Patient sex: F
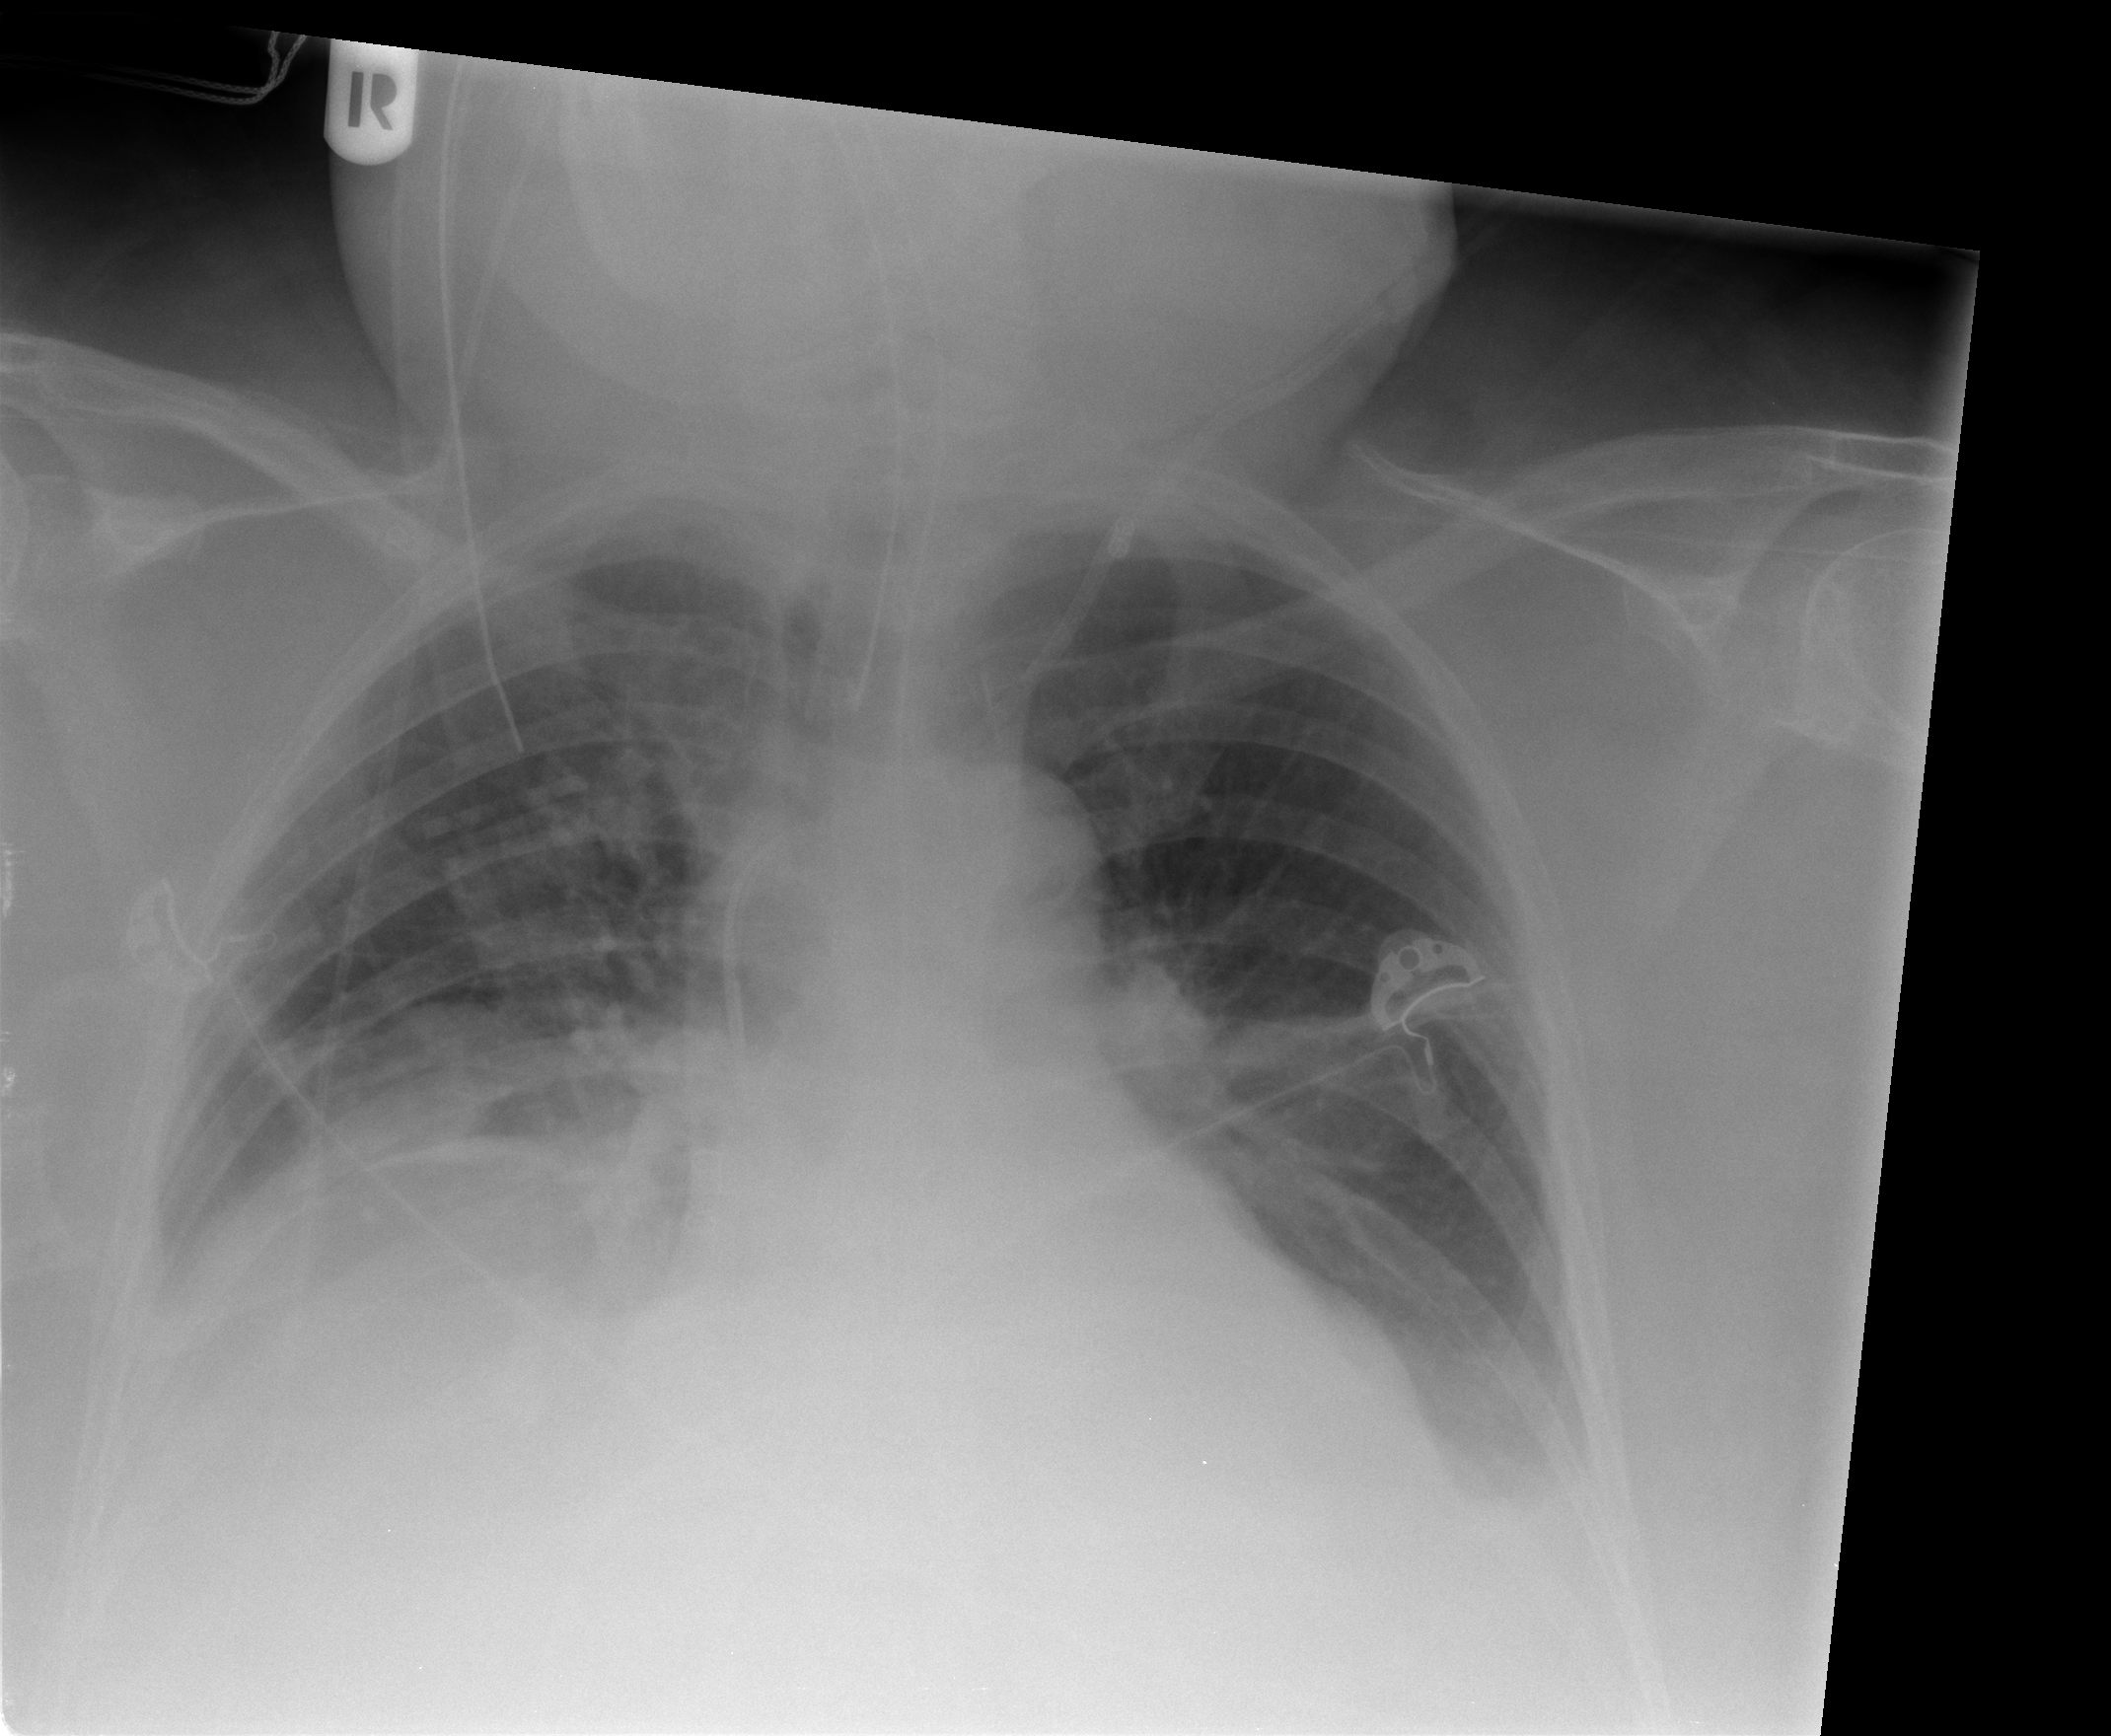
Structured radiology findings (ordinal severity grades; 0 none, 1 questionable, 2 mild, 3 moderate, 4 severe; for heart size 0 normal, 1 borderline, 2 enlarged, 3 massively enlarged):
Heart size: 2
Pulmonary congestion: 0
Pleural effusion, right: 2
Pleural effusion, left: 2
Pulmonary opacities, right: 2
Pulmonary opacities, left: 0
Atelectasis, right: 3
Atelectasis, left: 2